Question: I just came by the following plot:

And wondered how can it be done in R? (or other softwares)
: Thank you everyone who participated in answering this question - you gave wonderful solutions! I've compiled all the solution presented here (as well as some others I've came by online) in <URL>.
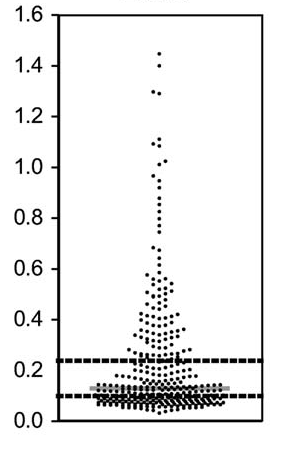
Answer: Make.Funny.Plot does more or less what I think it should do. To be adapted according to your own needs, and might be optimized a bit, but this should be a nice start.
'''
Make.Funny.Plot <- function(x){
unique.vals <- length(unique(x))
N <- length(x)
N.val <- min(N/20,unique.vals)
if(unique.vals>N.val){
x <- ave(x,cut(x,N.val),FUN=min)
x <- signif(x,4)
}
# construct the outline of the plot
outline <- as.vector(table(x))
outline <- outline/max(outline)
# determine some correction to make the V shape,
# based on the range
y.corr <- diff(range(x))*0.05
# Get the unique values
yval <- sort(unique(x))
plot(c(-1,1),c(min(yval),max(yval)),
type="n",xaxt="n",xlab="")
for(i in 1:length(yval)){
n <- sum(x==yval[i])
x.plot <- seq(-outline[i],outline[i],length=n)
y.plot <- yval[i]+abs(x.plot)*y.corr
points(x.plot,y.plot,pch=19,cex=0.5)
}
}
N <- 500
x <- rpois(N,4)+abs(rnorm(N))
Make.Funny.Plot(x)
'''
EDIT : corrected so it always works.